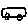
Label: car